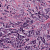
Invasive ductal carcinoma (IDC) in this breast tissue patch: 1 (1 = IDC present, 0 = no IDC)